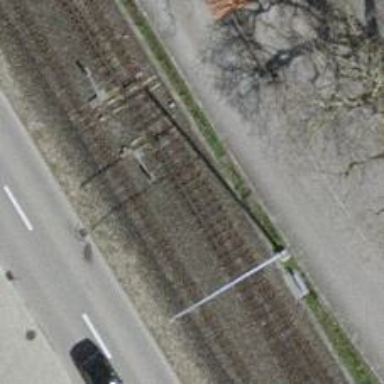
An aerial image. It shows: Narrow-gauge railway with 1 track. The tracks are electrified with contact line.